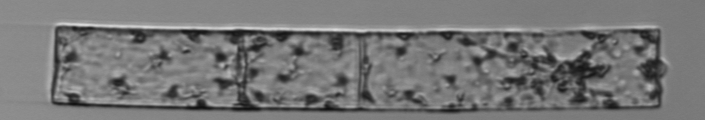
Label: Guinardia_flaccida